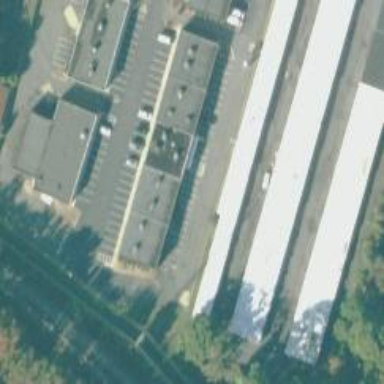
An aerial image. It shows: Building used for storage rental.